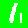
Digit: 1